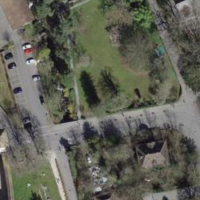
EUNIS habitat code: 53
Species observed at this site:
Allium ursinum
Prunus spinosa
Ciconia ciconia